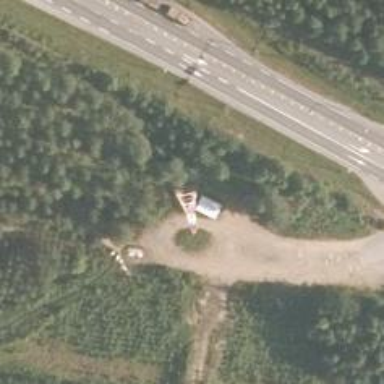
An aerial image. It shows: Mast structure.